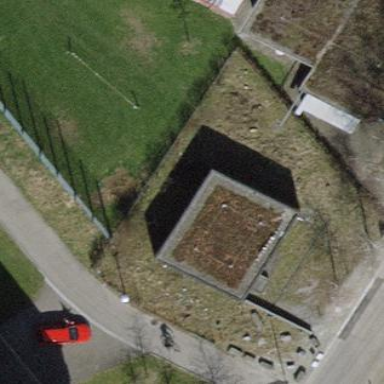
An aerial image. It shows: Service building.